Question: I have a page where I CREATE and UPDATE an event and this event can have 'eventDate' input calendar:
When creating an event all works great. When I update an event I pre-populate this field with the date from DB:
'''
txtEventDate.Text = Reader.GetDateTime(7).Date.ToShortDateString();
'''
Now, it shows nice:
> 05/05/2011
but which worked for CREATING an event, now fails on UPDATING here:
'''
cmd.Parameters.Add("?eventDate", MySqlDbType.DateTime).Value = DateTime.ParseExact(txtEventDate.Text + " " + txtEventTime.Text,
"MM/dd/yyyy HH:mm", CultureInfo.InvariantCulture);
'''
because it 'sees' (checked with Debug) that txtEventDate.Text has value:
> 5/5/2011
So the 0's are missing...
It's just really ugly...because in UI they are there...Do you know what can be the problem?
: I've attached the photo to prove the issue...
Ps: (so I do not pre-populate this field but choose choose some date from calendar) all works perfectly...
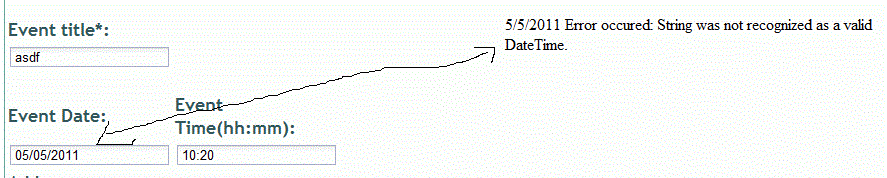
Answer: First of all, for date part of a format you should specify '"mm/dd/yyyy"' (with non-capital "M" letters) to ignore the leading zeroes while parsing but my concern is that the error you posted in the image does not include time and you used 'DateTime.ParseExact()' function with time format included.